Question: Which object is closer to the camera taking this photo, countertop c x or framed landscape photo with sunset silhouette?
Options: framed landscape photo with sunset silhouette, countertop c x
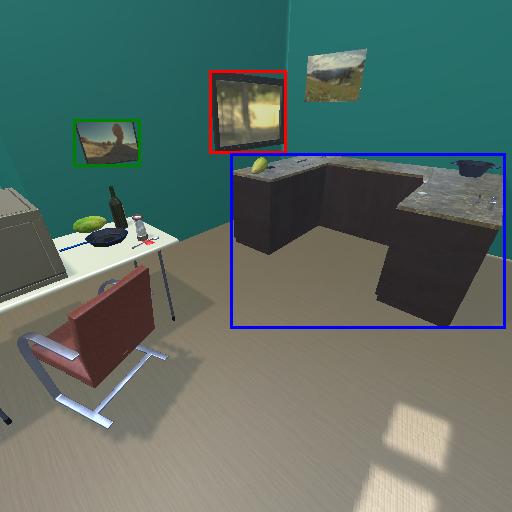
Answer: framed landscape photo with sunset silhouette